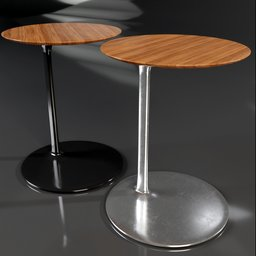
Label: furniture